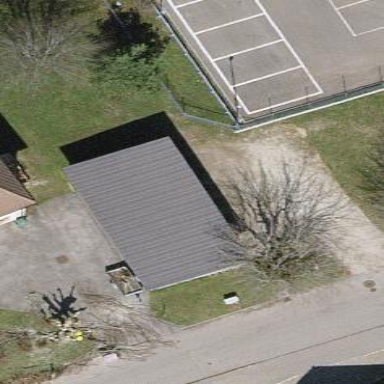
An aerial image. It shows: Garage with flat roof.